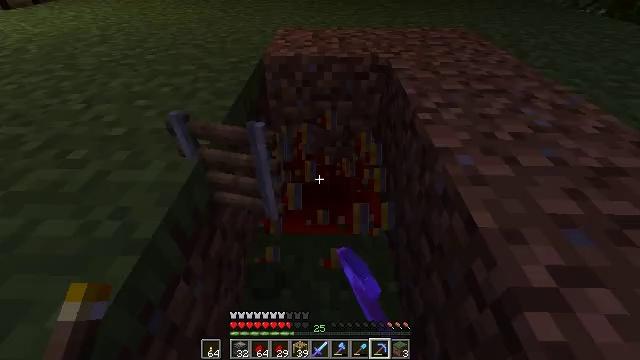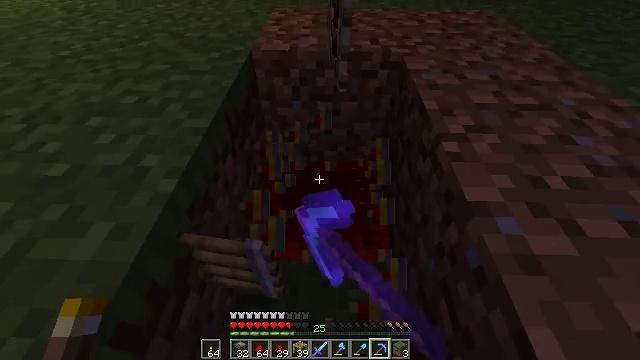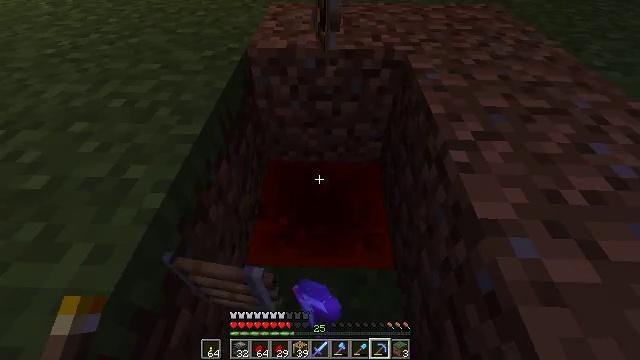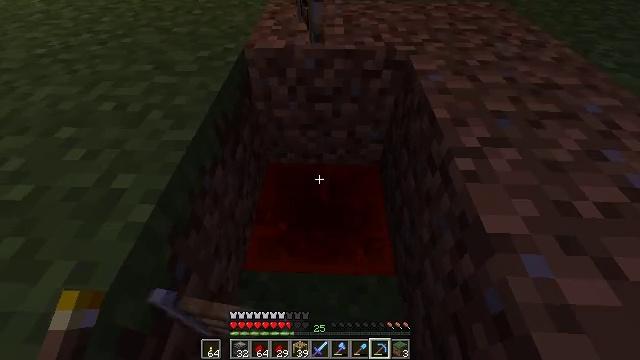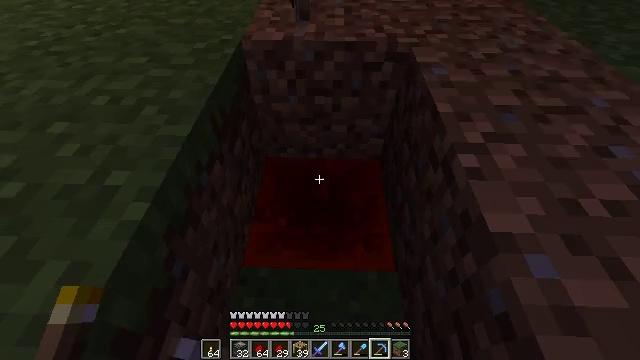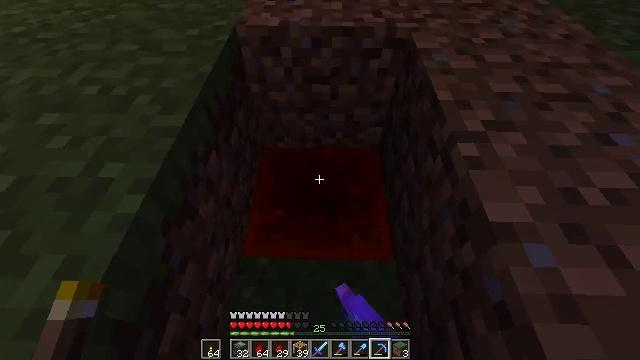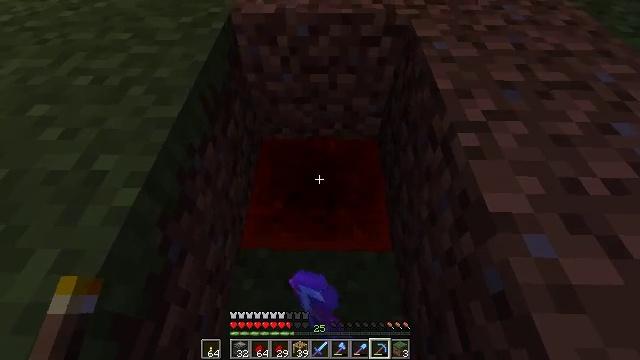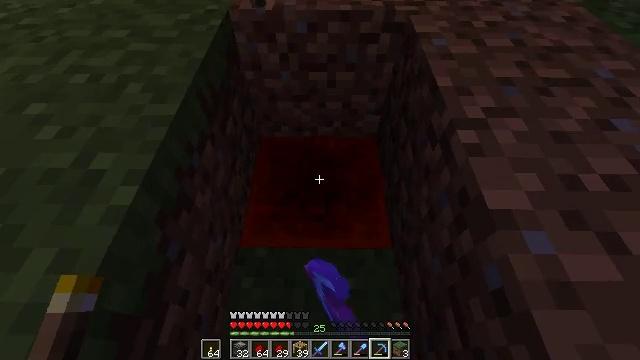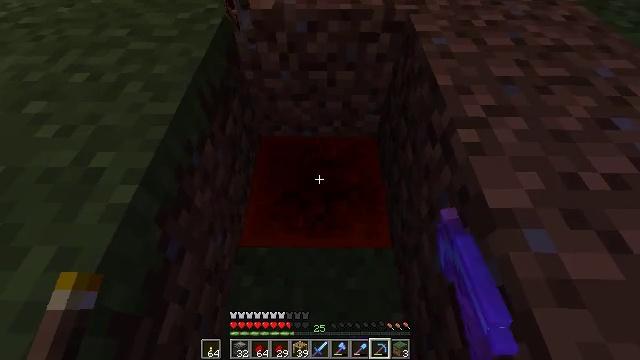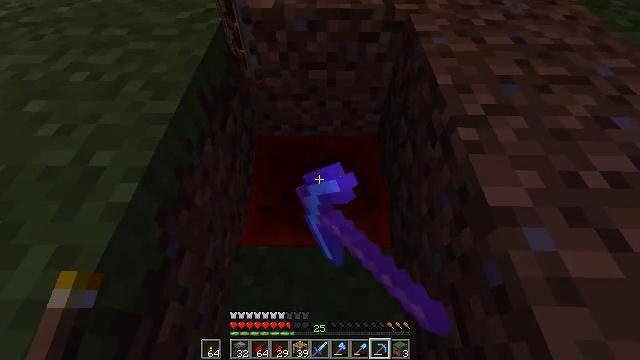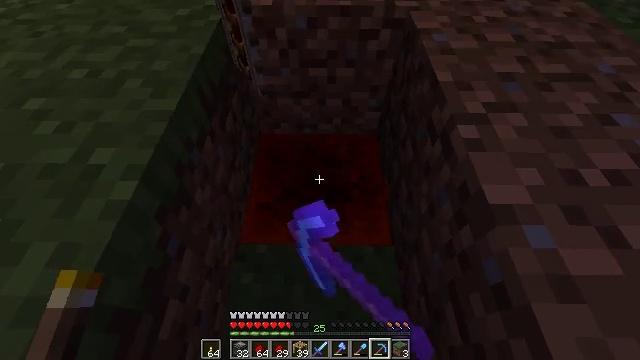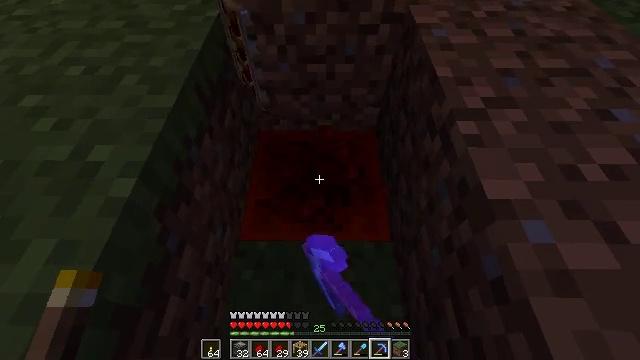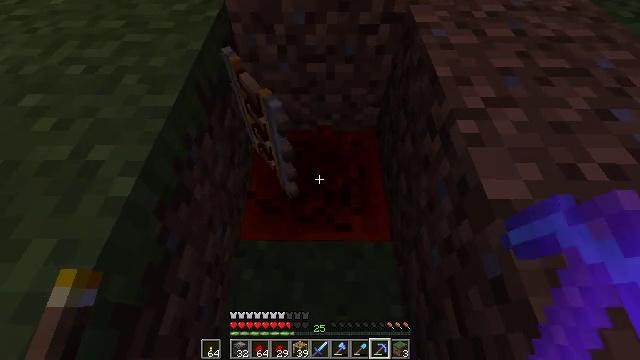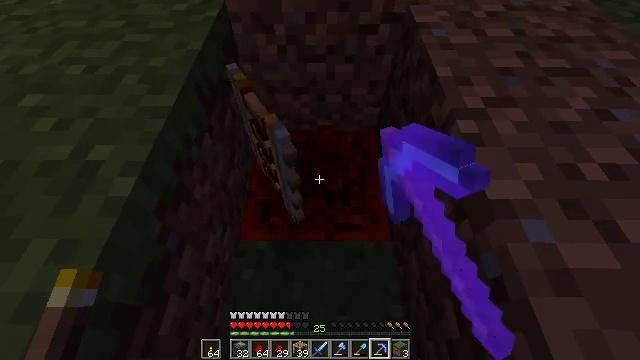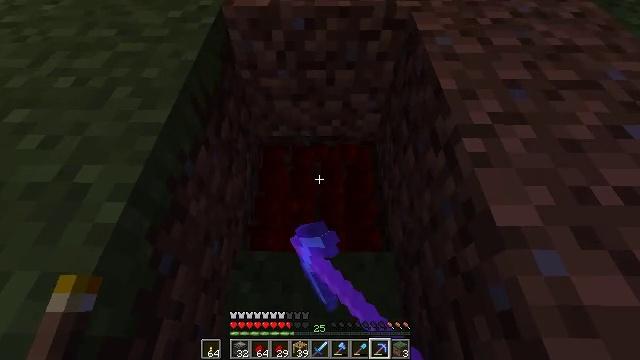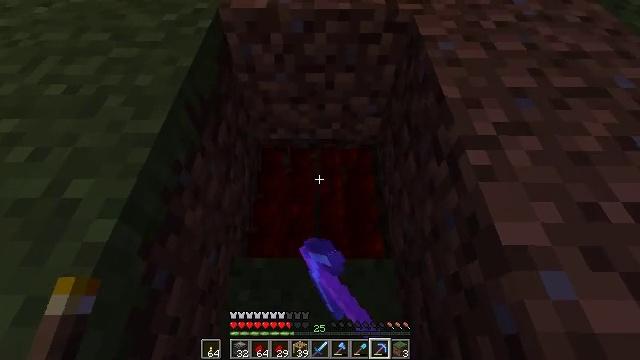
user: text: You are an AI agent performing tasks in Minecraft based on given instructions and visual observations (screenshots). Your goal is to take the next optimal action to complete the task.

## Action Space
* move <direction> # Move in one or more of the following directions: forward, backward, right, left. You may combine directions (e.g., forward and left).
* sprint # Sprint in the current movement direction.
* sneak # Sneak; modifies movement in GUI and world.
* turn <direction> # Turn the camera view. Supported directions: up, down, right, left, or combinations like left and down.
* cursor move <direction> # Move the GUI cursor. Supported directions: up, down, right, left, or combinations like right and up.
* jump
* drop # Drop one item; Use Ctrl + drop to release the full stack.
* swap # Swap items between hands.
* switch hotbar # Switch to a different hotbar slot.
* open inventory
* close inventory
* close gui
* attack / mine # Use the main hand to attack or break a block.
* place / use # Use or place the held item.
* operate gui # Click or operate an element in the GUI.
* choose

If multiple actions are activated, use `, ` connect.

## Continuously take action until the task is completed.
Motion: motion action
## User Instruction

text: Dig up the redstone block for redstone components.
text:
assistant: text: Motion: move forward, turn down, attack / mine
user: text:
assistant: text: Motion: turn down, attack / mine
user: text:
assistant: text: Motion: attack / mine
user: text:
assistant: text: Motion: turn down, attack / mine
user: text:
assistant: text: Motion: turn down, attack / mine
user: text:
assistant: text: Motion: turn down, attack / mine
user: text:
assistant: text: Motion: attack / mine
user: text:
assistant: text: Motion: attack / mine
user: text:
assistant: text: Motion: attack / mine
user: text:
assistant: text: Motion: attack / mine
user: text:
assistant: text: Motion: attack / mine
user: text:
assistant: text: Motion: attack / mine
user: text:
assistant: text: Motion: attack / mine
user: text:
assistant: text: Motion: move forward, attack / mine
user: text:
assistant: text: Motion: move forward, attack / mine
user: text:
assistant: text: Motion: move forward, turn down, attack / mine
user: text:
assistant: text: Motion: move forward, turn down, attack / mine
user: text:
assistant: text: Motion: move forward
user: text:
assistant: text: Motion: move forward
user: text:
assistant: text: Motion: move forward, turn right
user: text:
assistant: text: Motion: move forward, turn right and down
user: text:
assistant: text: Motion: move forward and move left, turn right and down
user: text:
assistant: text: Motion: move forward and move left, turn right and down
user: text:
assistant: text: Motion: move left, turn right
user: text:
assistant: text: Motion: turn right
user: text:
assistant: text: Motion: turn right
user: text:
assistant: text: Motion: turn right and up
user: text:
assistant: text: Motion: turn right and up
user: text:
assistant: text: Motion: turn right and up
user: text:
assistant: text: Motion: turn right and up